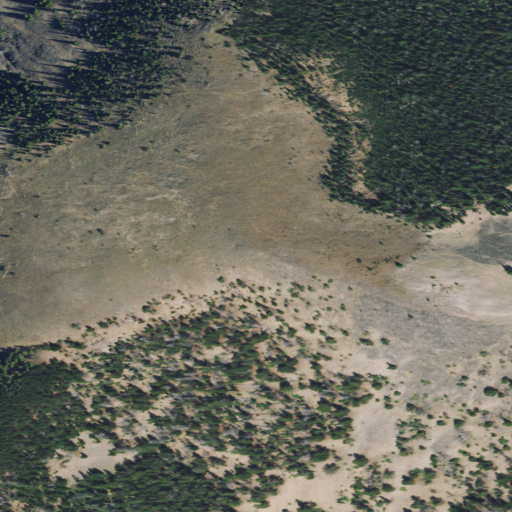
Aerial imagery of mountain in Montana named Mixes Baldy containing evergreen forest, grassland, and shrub